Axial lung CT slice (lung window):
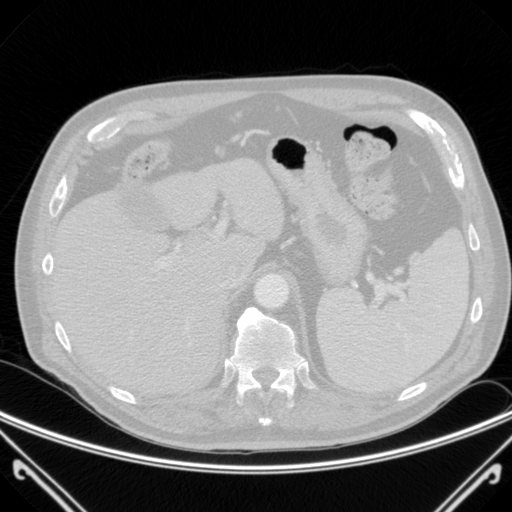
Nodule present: no